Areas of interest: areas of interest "Scientific Research Institution"
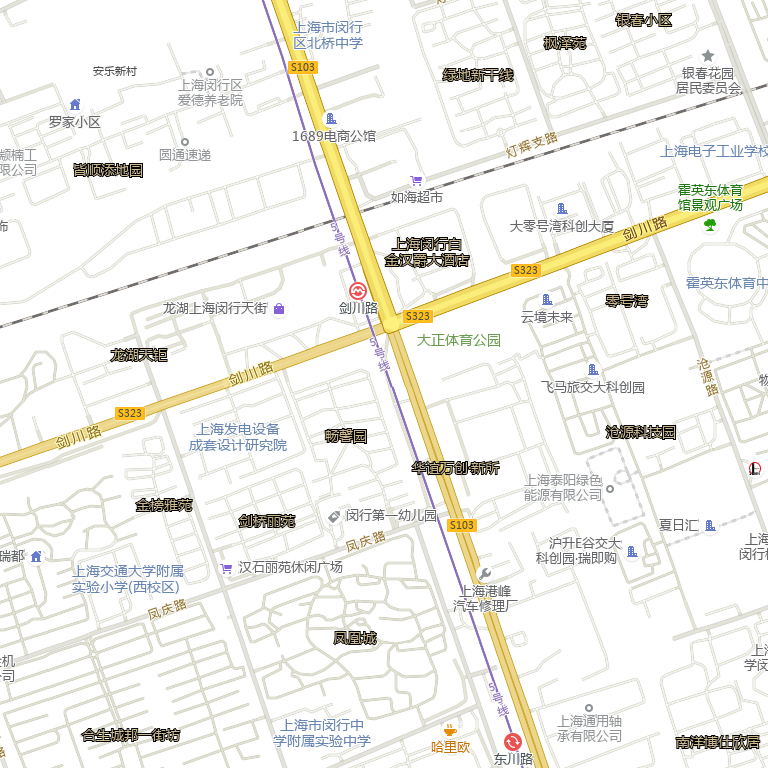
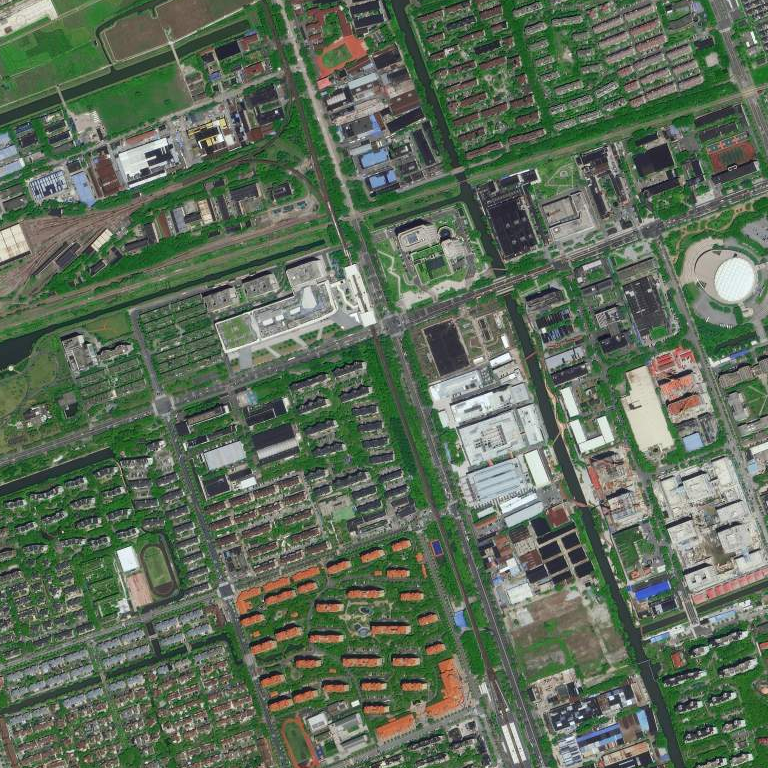